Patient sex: M
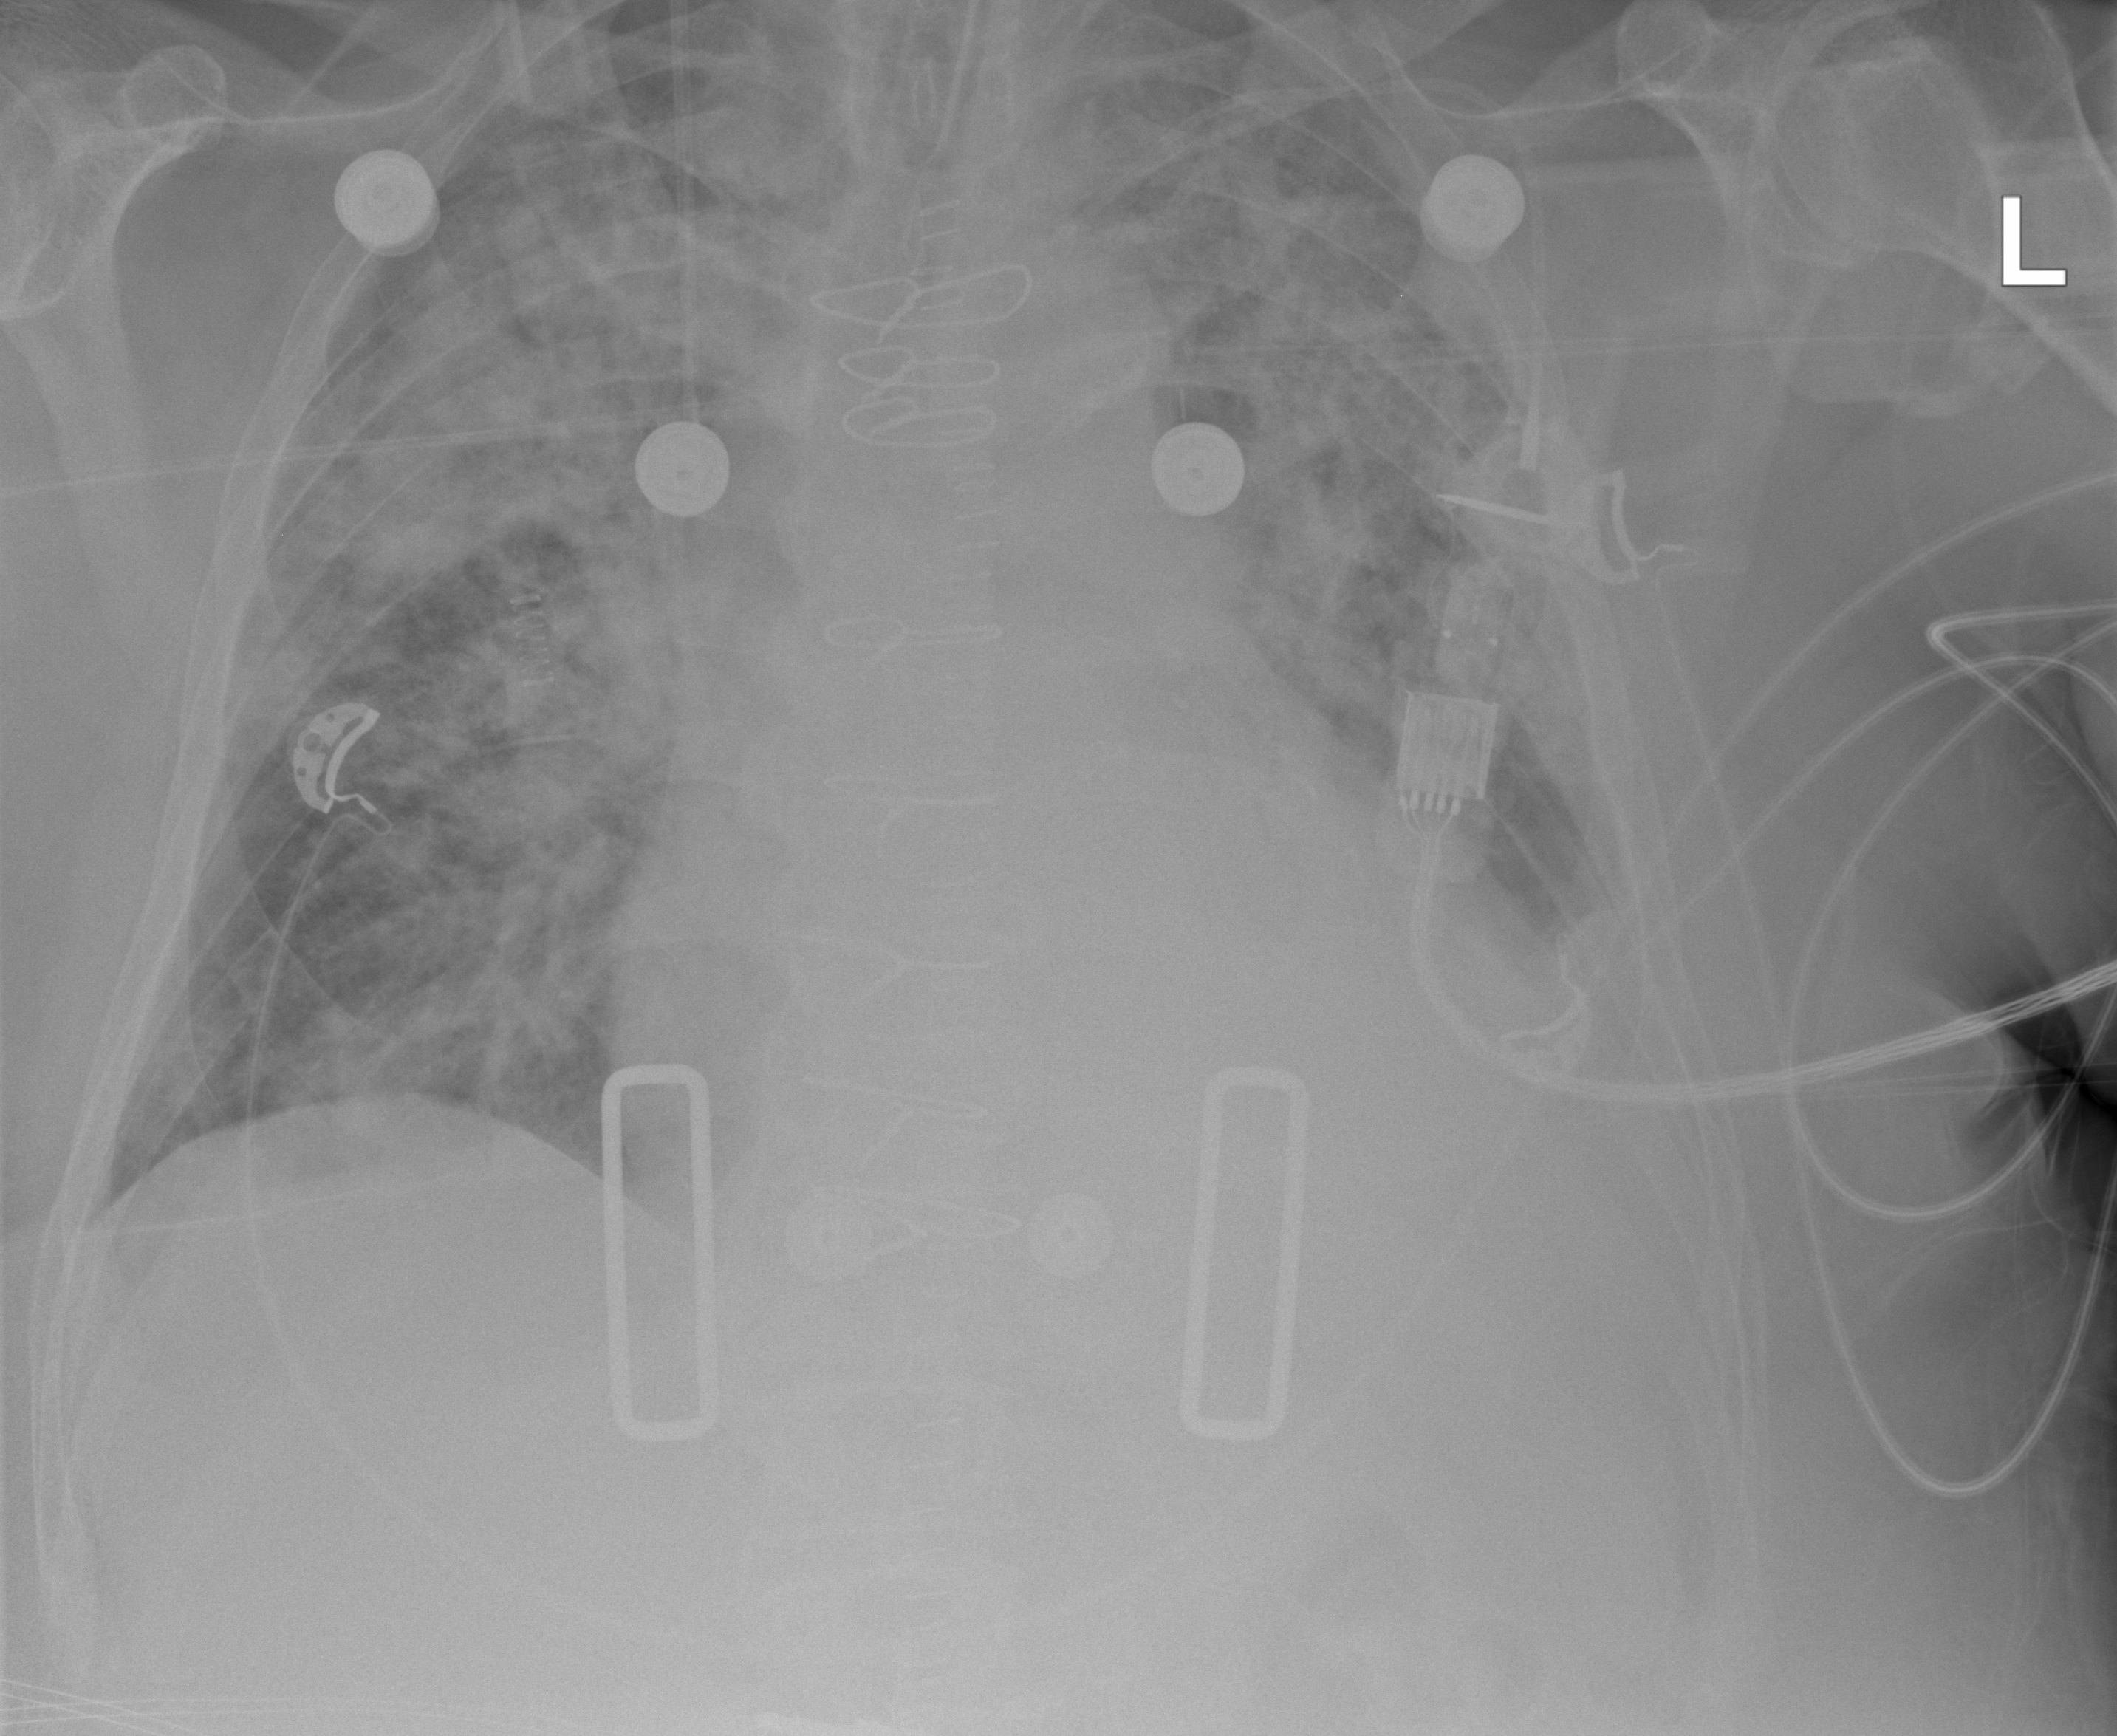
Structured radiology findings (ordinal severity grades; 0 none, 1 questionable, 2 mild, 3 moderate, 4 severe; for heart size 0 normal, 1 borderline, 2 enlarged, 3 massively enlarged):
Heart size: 2
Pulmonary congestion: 2
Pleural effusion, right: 0
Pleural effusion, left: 2
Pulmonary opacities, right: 3
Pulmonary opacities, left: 3
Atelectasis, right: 2
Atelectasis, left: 2